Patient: sex M, age 74
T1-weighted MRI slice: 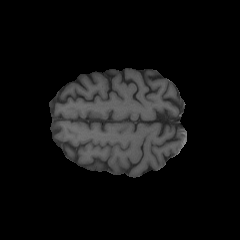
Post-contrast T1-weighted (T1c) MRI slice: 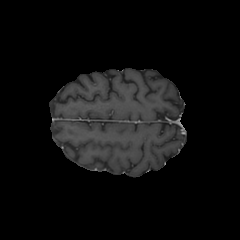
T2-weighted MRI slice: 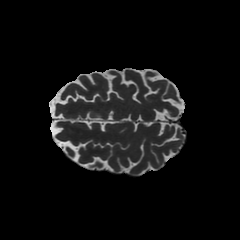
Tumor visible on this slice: no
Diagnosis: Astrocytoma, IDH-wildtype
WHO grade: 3